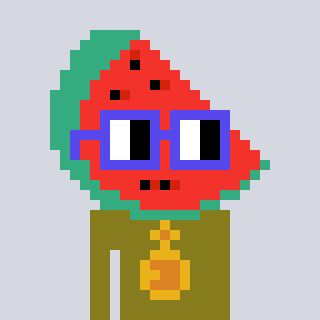
a pixel art character with square blue glasses, a watermelon-shaped head and a gunk-colored body on a cool background